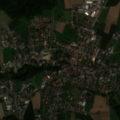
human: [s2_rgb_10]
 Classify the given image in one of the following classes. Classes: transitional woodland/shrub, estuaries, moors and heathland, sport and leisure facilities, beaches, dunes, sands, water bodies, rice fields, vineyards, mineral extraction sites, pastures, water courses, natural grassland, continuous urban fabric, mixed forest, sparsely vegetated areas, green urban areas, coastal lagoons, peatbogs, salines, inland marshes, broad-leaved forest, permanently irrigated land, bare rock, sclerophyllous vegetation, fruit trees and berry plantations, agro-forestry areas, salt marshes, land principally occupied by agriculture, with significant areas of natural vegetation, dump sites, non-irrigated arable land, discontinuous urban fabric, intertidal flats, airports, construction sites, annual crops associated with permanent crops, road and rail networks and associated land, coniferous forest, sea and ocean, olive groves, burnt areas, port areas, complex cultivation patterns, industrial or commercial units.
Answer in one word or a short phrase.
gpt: discontinuous urban fabric, non-irrigated arable land, complex cultivation patterns, mixed forest